Question: Based on the figure below, I wrote my code.

This is the code I wrote:
'''
#include<iostream>
#include<string>
using namespace std;
class person
{
private:
int code;
string name;
public:
void setCode(int c) { code=c; }
int getCode() { return code; }
void setName(string s) { name=s; }
string getName() { return name; }
};
class account : public person
{
private:
double pay;
public:
void setPay(double p) { pay=p; }
double getPay() { return pay; }
};
class admin : public person
{
private:
string experience;
public:
void setExper(string e) { experience=e; }
string getExper() { return experience; }
};
class master : public account, public admin
{
};
int main()
{
master mastObj;// create master object.
mastObj.setName("John");
system("pause");//to pause console screen, remove it if u r in linux
return 0;
}
'''
The compiler showed these errors:
'''
Error 1 error C2385: ambiguous access of 'setName'
Error 2 error C3861: 'setName': identifier not found
Error 3 IntelliSense: "master::setName" is ambiguous
'''
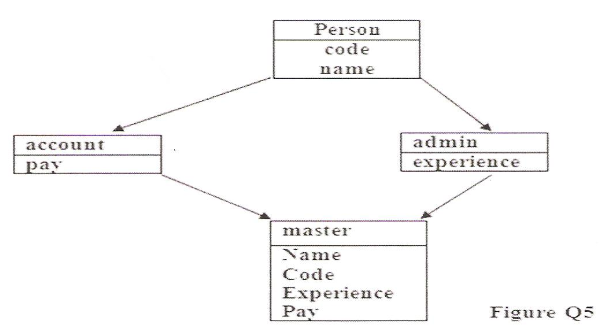
Answer: You need virtual inheritance:
'''
class account: public virtual person{
....
}
class admin: public virtual person{
...
}
'''
And your pay, code fields lack initialization! This could lead to embarassing errors (like paying the cleaner several million of dollars :)):
'''
#include<iostream>
#include<string>
using namespace std;
class person
{
// ...
person() : code(0), name("anonymous") {}
};
class account : public virtual person
{
// ...
account() : pay(0) {}
};
class admin : public virtual person
{
// ...
admin() : experience("unknown") {}
};
'''